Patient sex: M
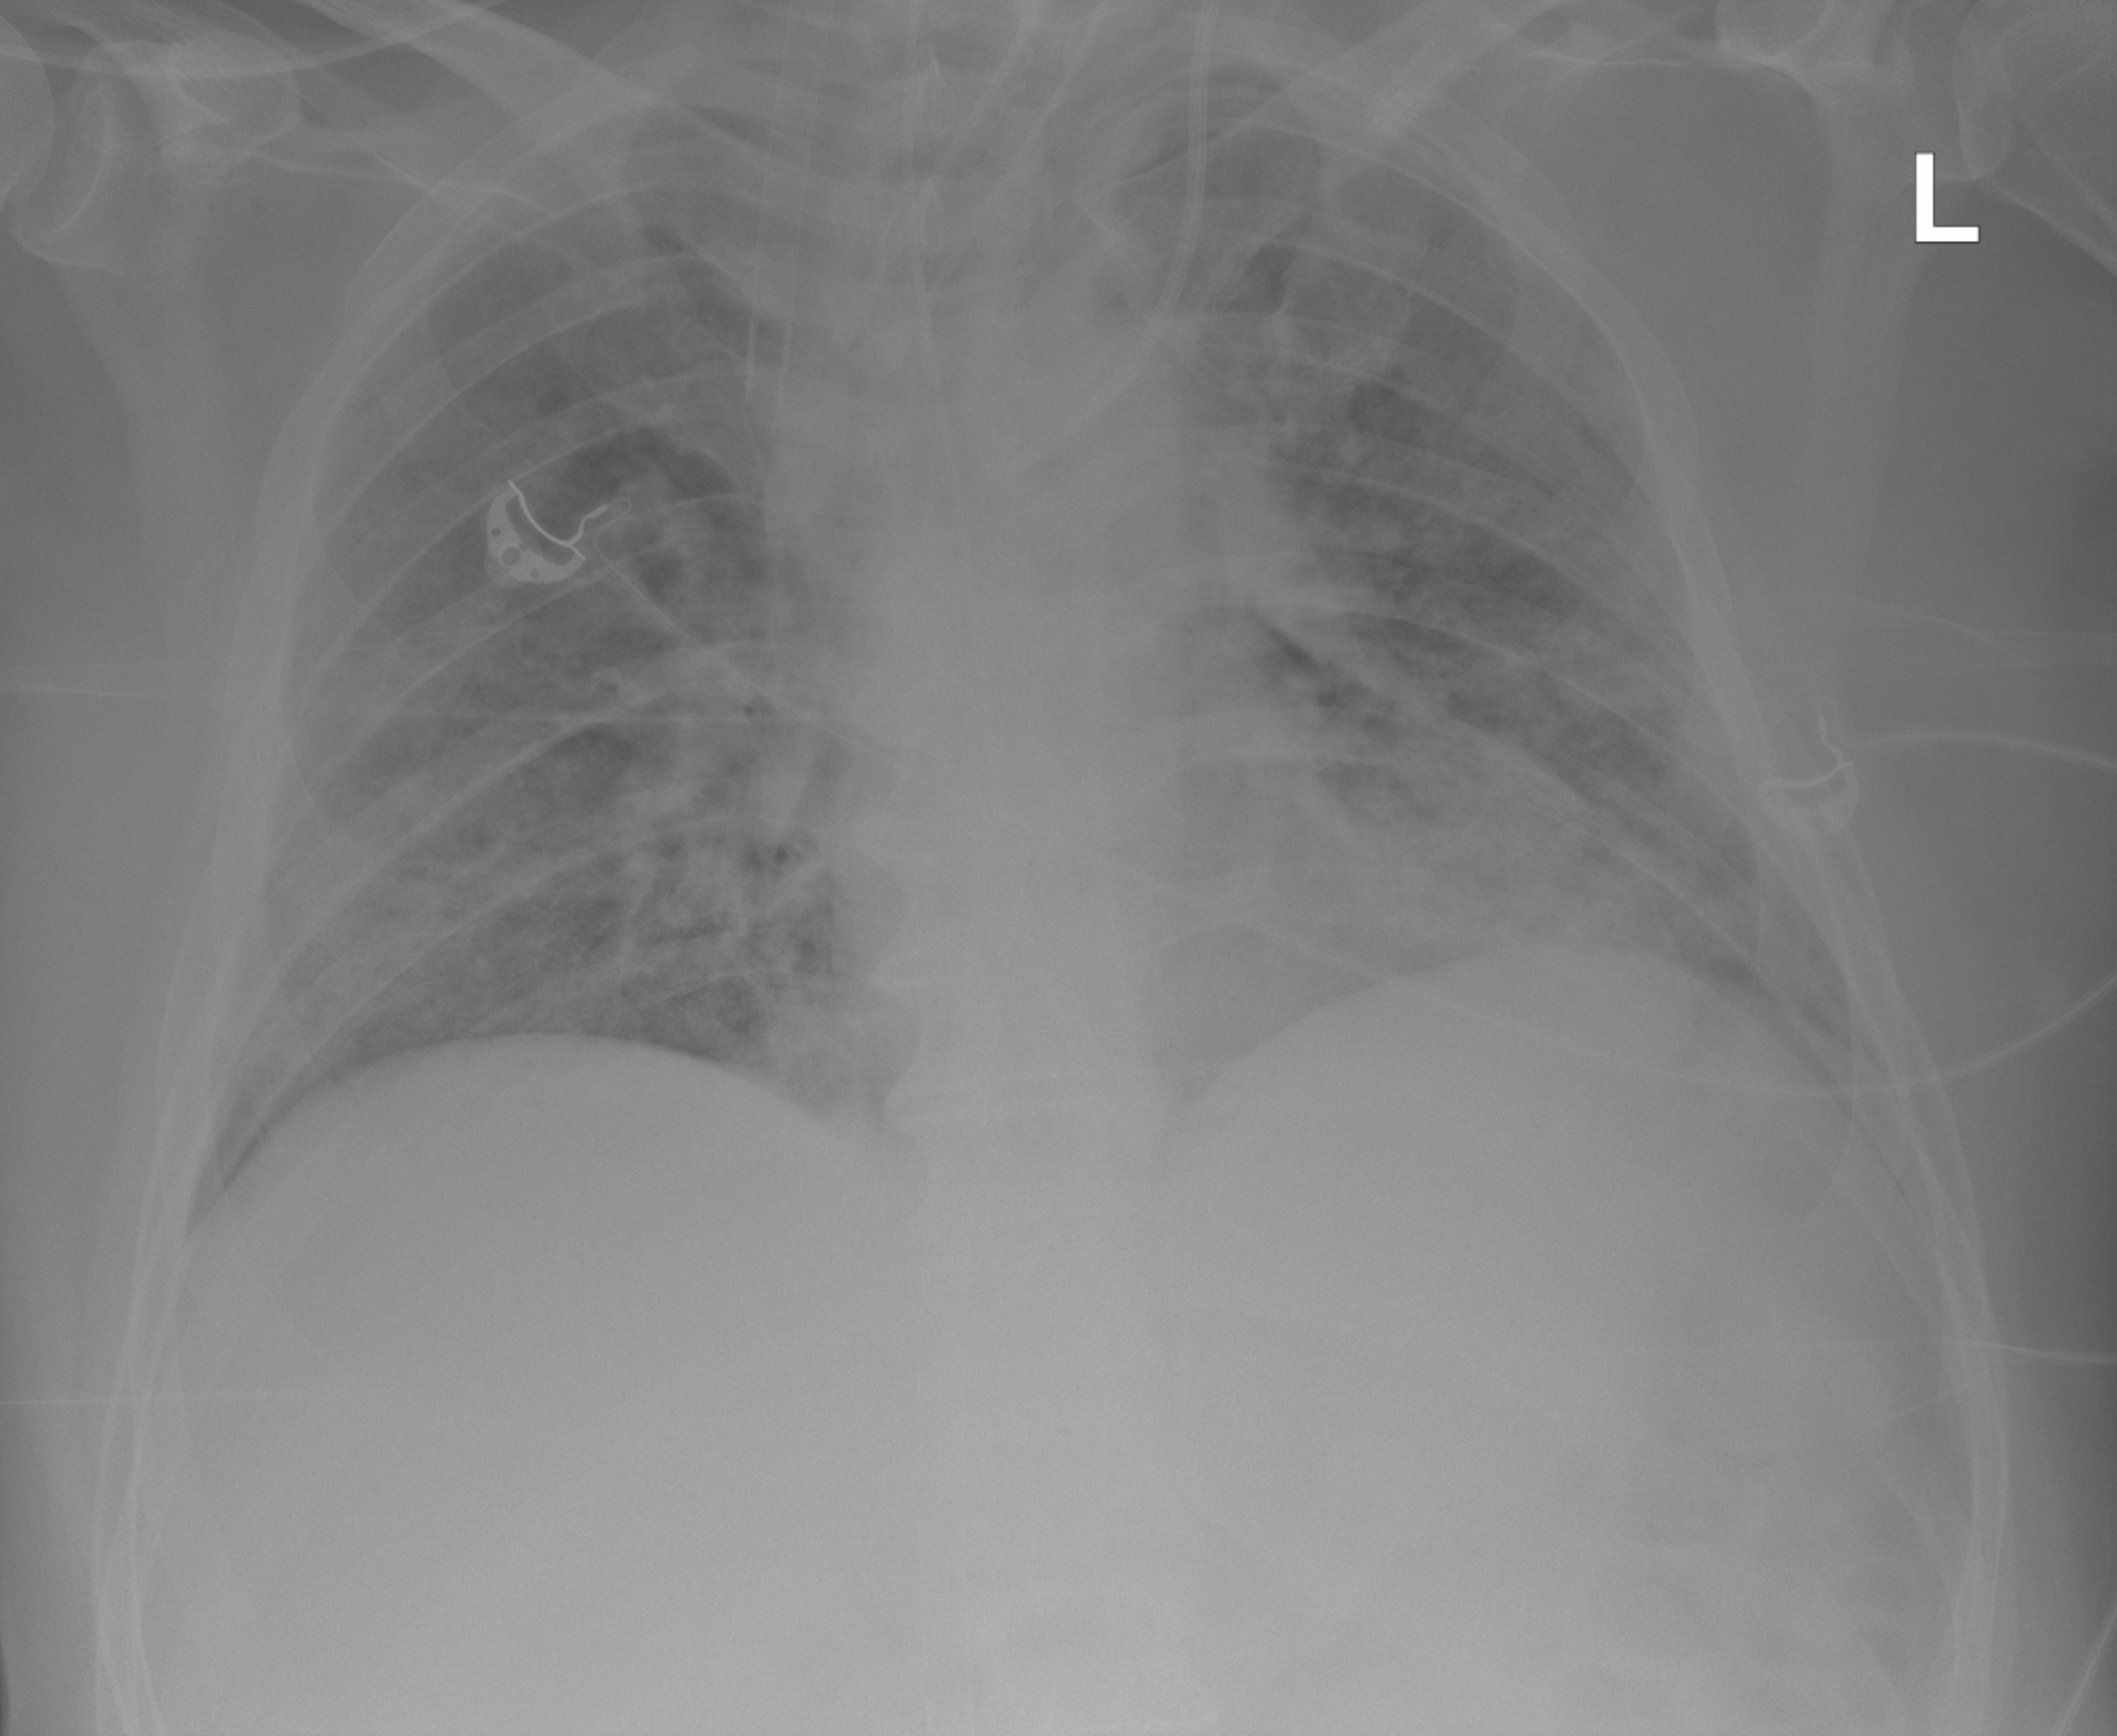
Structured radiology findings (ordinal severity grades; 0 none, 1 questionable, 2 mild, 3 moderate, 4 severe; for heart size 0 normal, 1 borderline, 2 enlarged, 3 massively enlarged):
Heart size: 1
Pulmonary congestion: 0
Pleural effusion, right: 0
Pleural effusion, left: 0
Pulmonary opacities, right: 2
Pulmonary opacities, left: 2
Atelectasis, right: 2
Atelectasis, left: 2